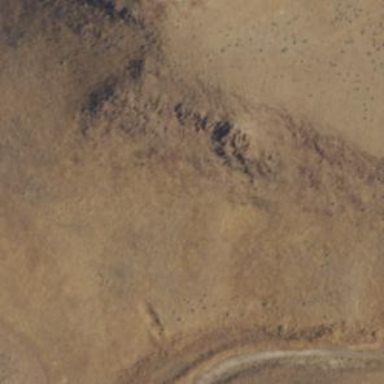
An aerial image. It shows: Scree landscape.